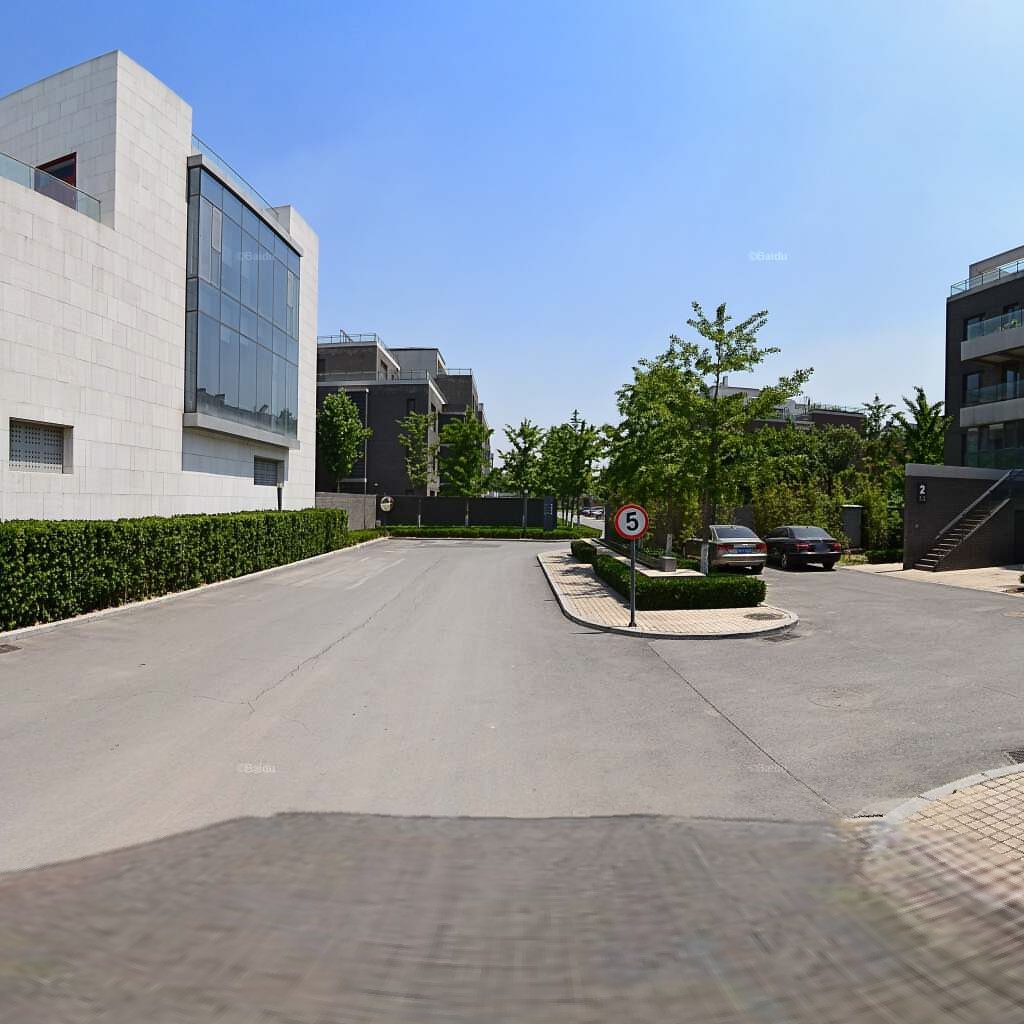
Region: Haidian
Road damage annotations: longitudinal crack, longitudinal crack, manhole cover, manhole cover, longitudinal crack, manhole cover, transverse crack